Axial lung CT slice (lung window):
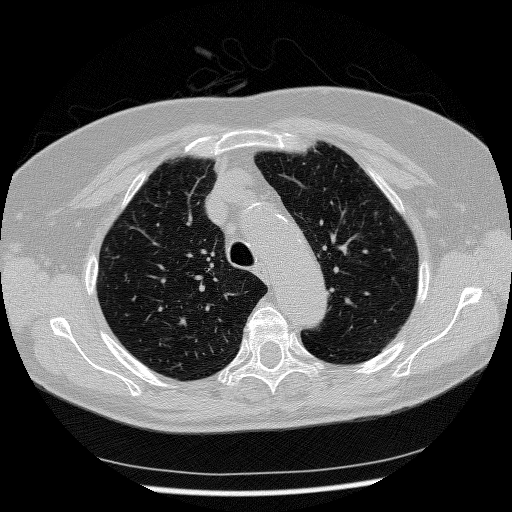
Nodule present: no